如图所示，平行四边形 \(ABCD\) 的对角线相交于点 \(O\)，\(E\) 为 \(AO\) 的中点. 若 \(\overrightarrow{DE} = \frac{\lambda}{2}\overrightarrow{AB} + 2\mu\overrightarrow{AD}\) (\(\lambda,\mu \in \mathbb{R}\))，则 \(\lambda + \mu = \underline{\quad\quad\quad}\).

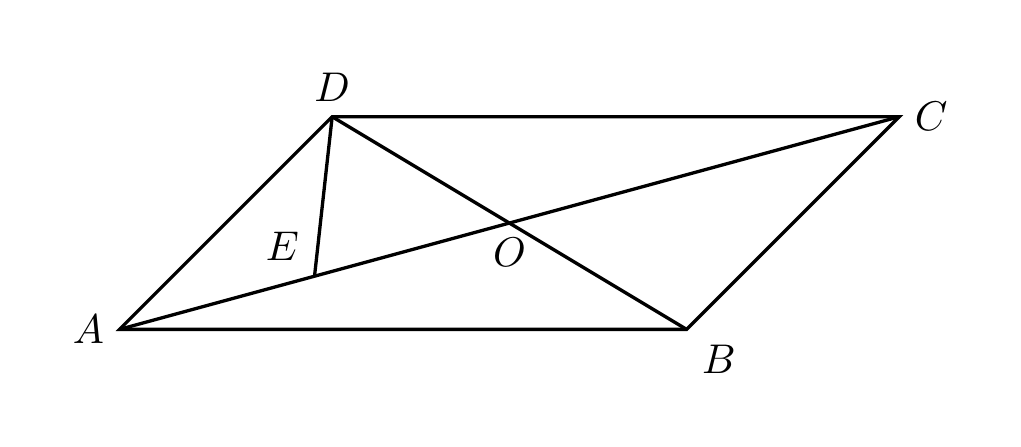
【解答】
【答案】\(\frac{1}{8}\)

【分析】结合图形，由向量的加法和减法法则以及基本定理计算即可.

【详解】因为 \(E\) 为 \(AO\) 的中点，所以 \(\overrightarrow{AE} = \frac{1}{4}\overrightarrow{AC} = \frac{1}{4}(\overrightarrow{AB} + \overrightarrow{AD})\),

所以 \(\overrightarrow{DE} = \overrightarrow{AE} - \overrightarrow{AD} = \frac{1}{4}(\overrightarrow{AB} + \overrightarrow{AD}) - \overrightarrow{AD} = \frac{1}{4}\overrightarrow{AB} - \frac{3}{4}\overrightarrow{AD}\).

又因为 \(\overrightarrow{DE} = \frac{\lambda}{2}\overrightarrow{AB} + 2\mu\overrightarrow{AD}\),

所以
\[
\begin{cases}
\frac{\lambda}{2} = \frac{1}{4}, \\
2\mu = -\frac{3}{4},
\end{cases}
\quad
\text{解得}
\quad
\begin{cases}
\lambda = \frac{1}{2}, \\
\mu = -\frac{3}{8},
\end{cases}
\]

所以 \(\lambda + \mu = \frac{1}{8}\).

故答案为: \(\frac{1}{8}\).